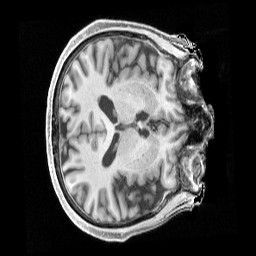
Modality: T1w
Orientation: axial
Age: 78
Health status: healthy
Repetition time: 2.4 s
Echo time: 0.00222 s